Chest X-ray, PA view. Patient: 66 years old, sex M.
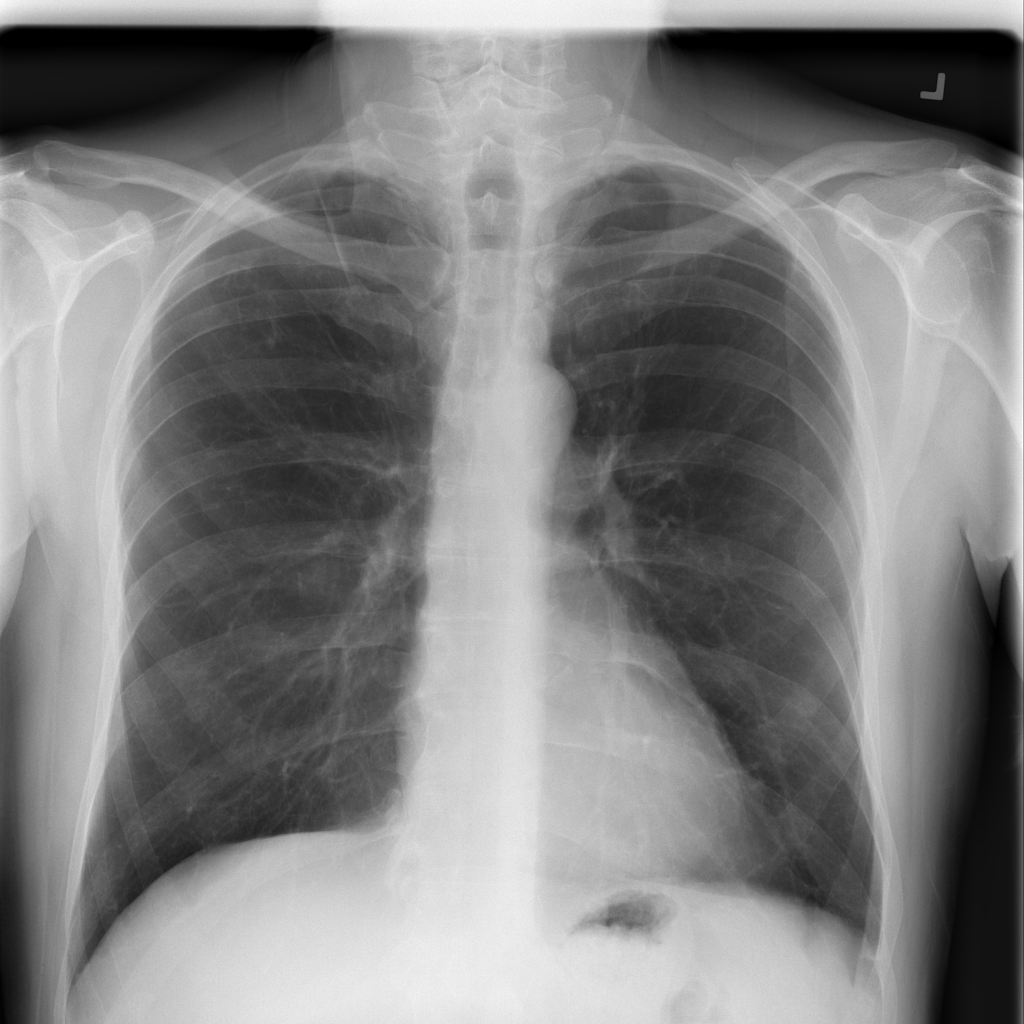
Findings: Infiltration